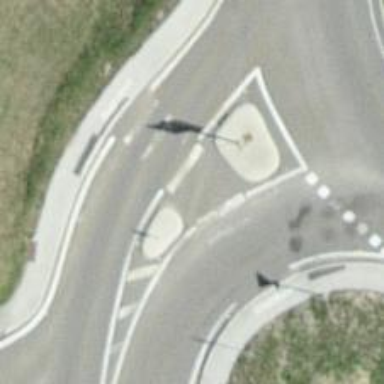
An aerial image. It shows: Marked crossing on the road.